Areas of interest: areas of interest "Car Dealership"
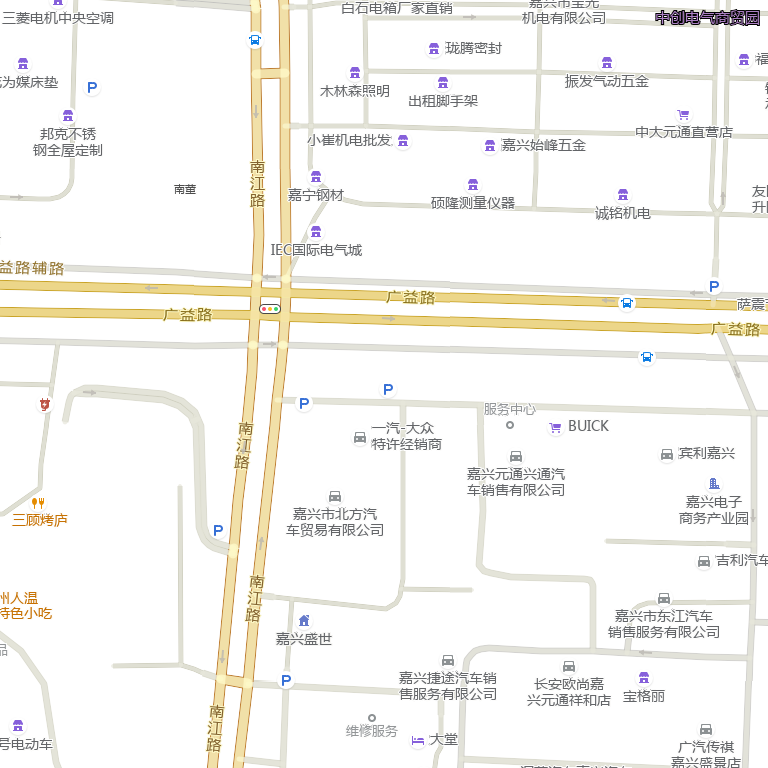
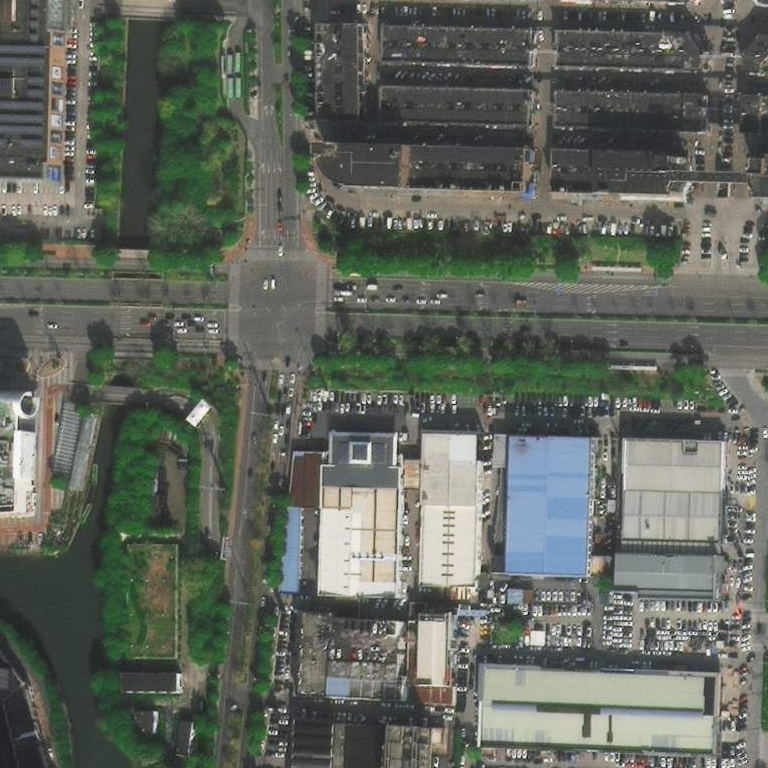